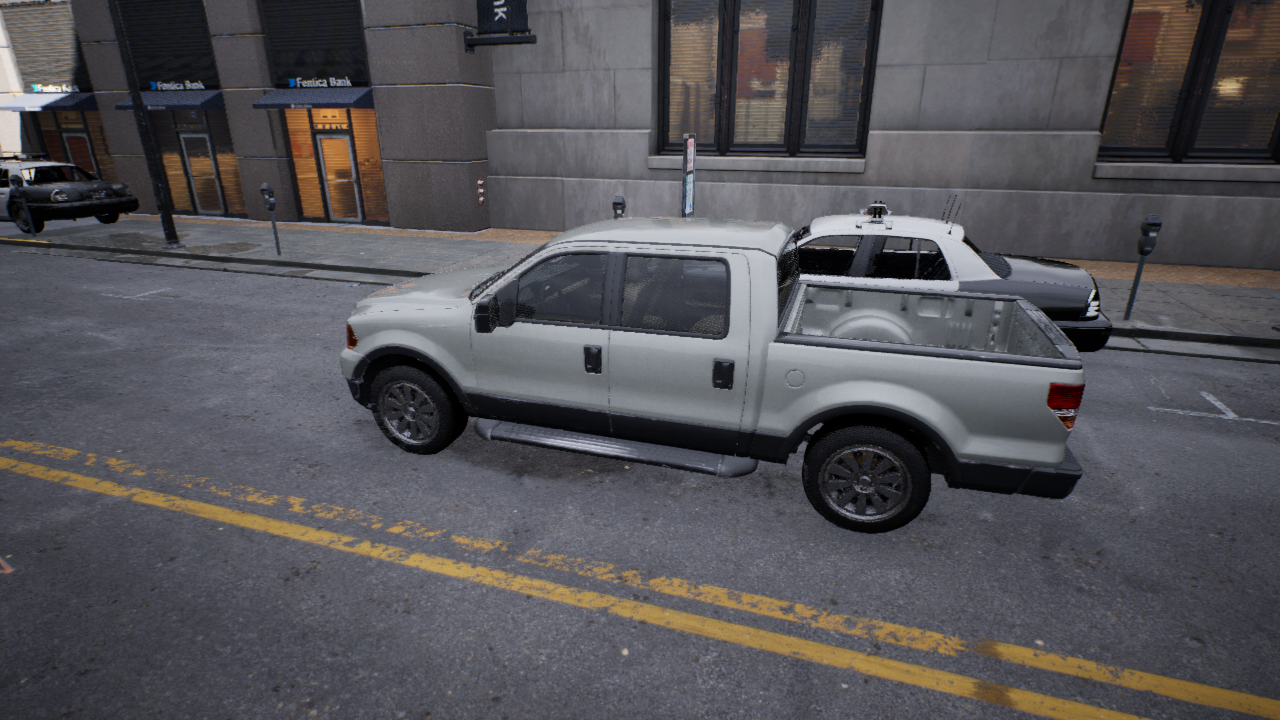
Venue: downtown
Lighting: clear day
Vehicle rig: pickup